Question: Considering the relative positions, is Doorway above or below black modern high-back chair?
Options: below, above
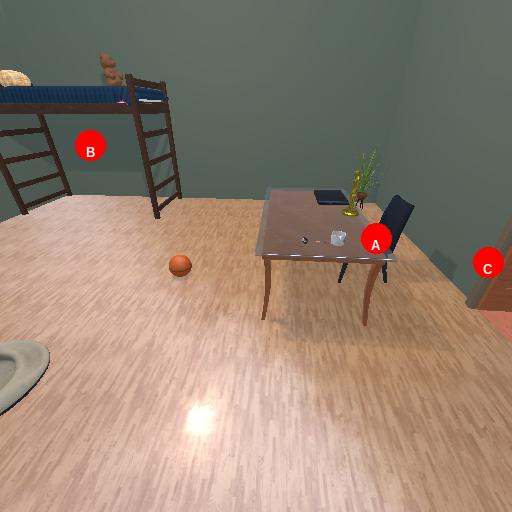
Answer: below